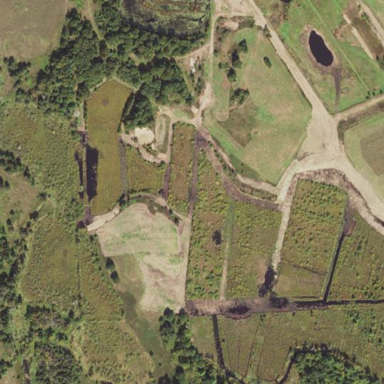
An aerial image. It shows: Farmland producing cranberries.